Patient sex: M
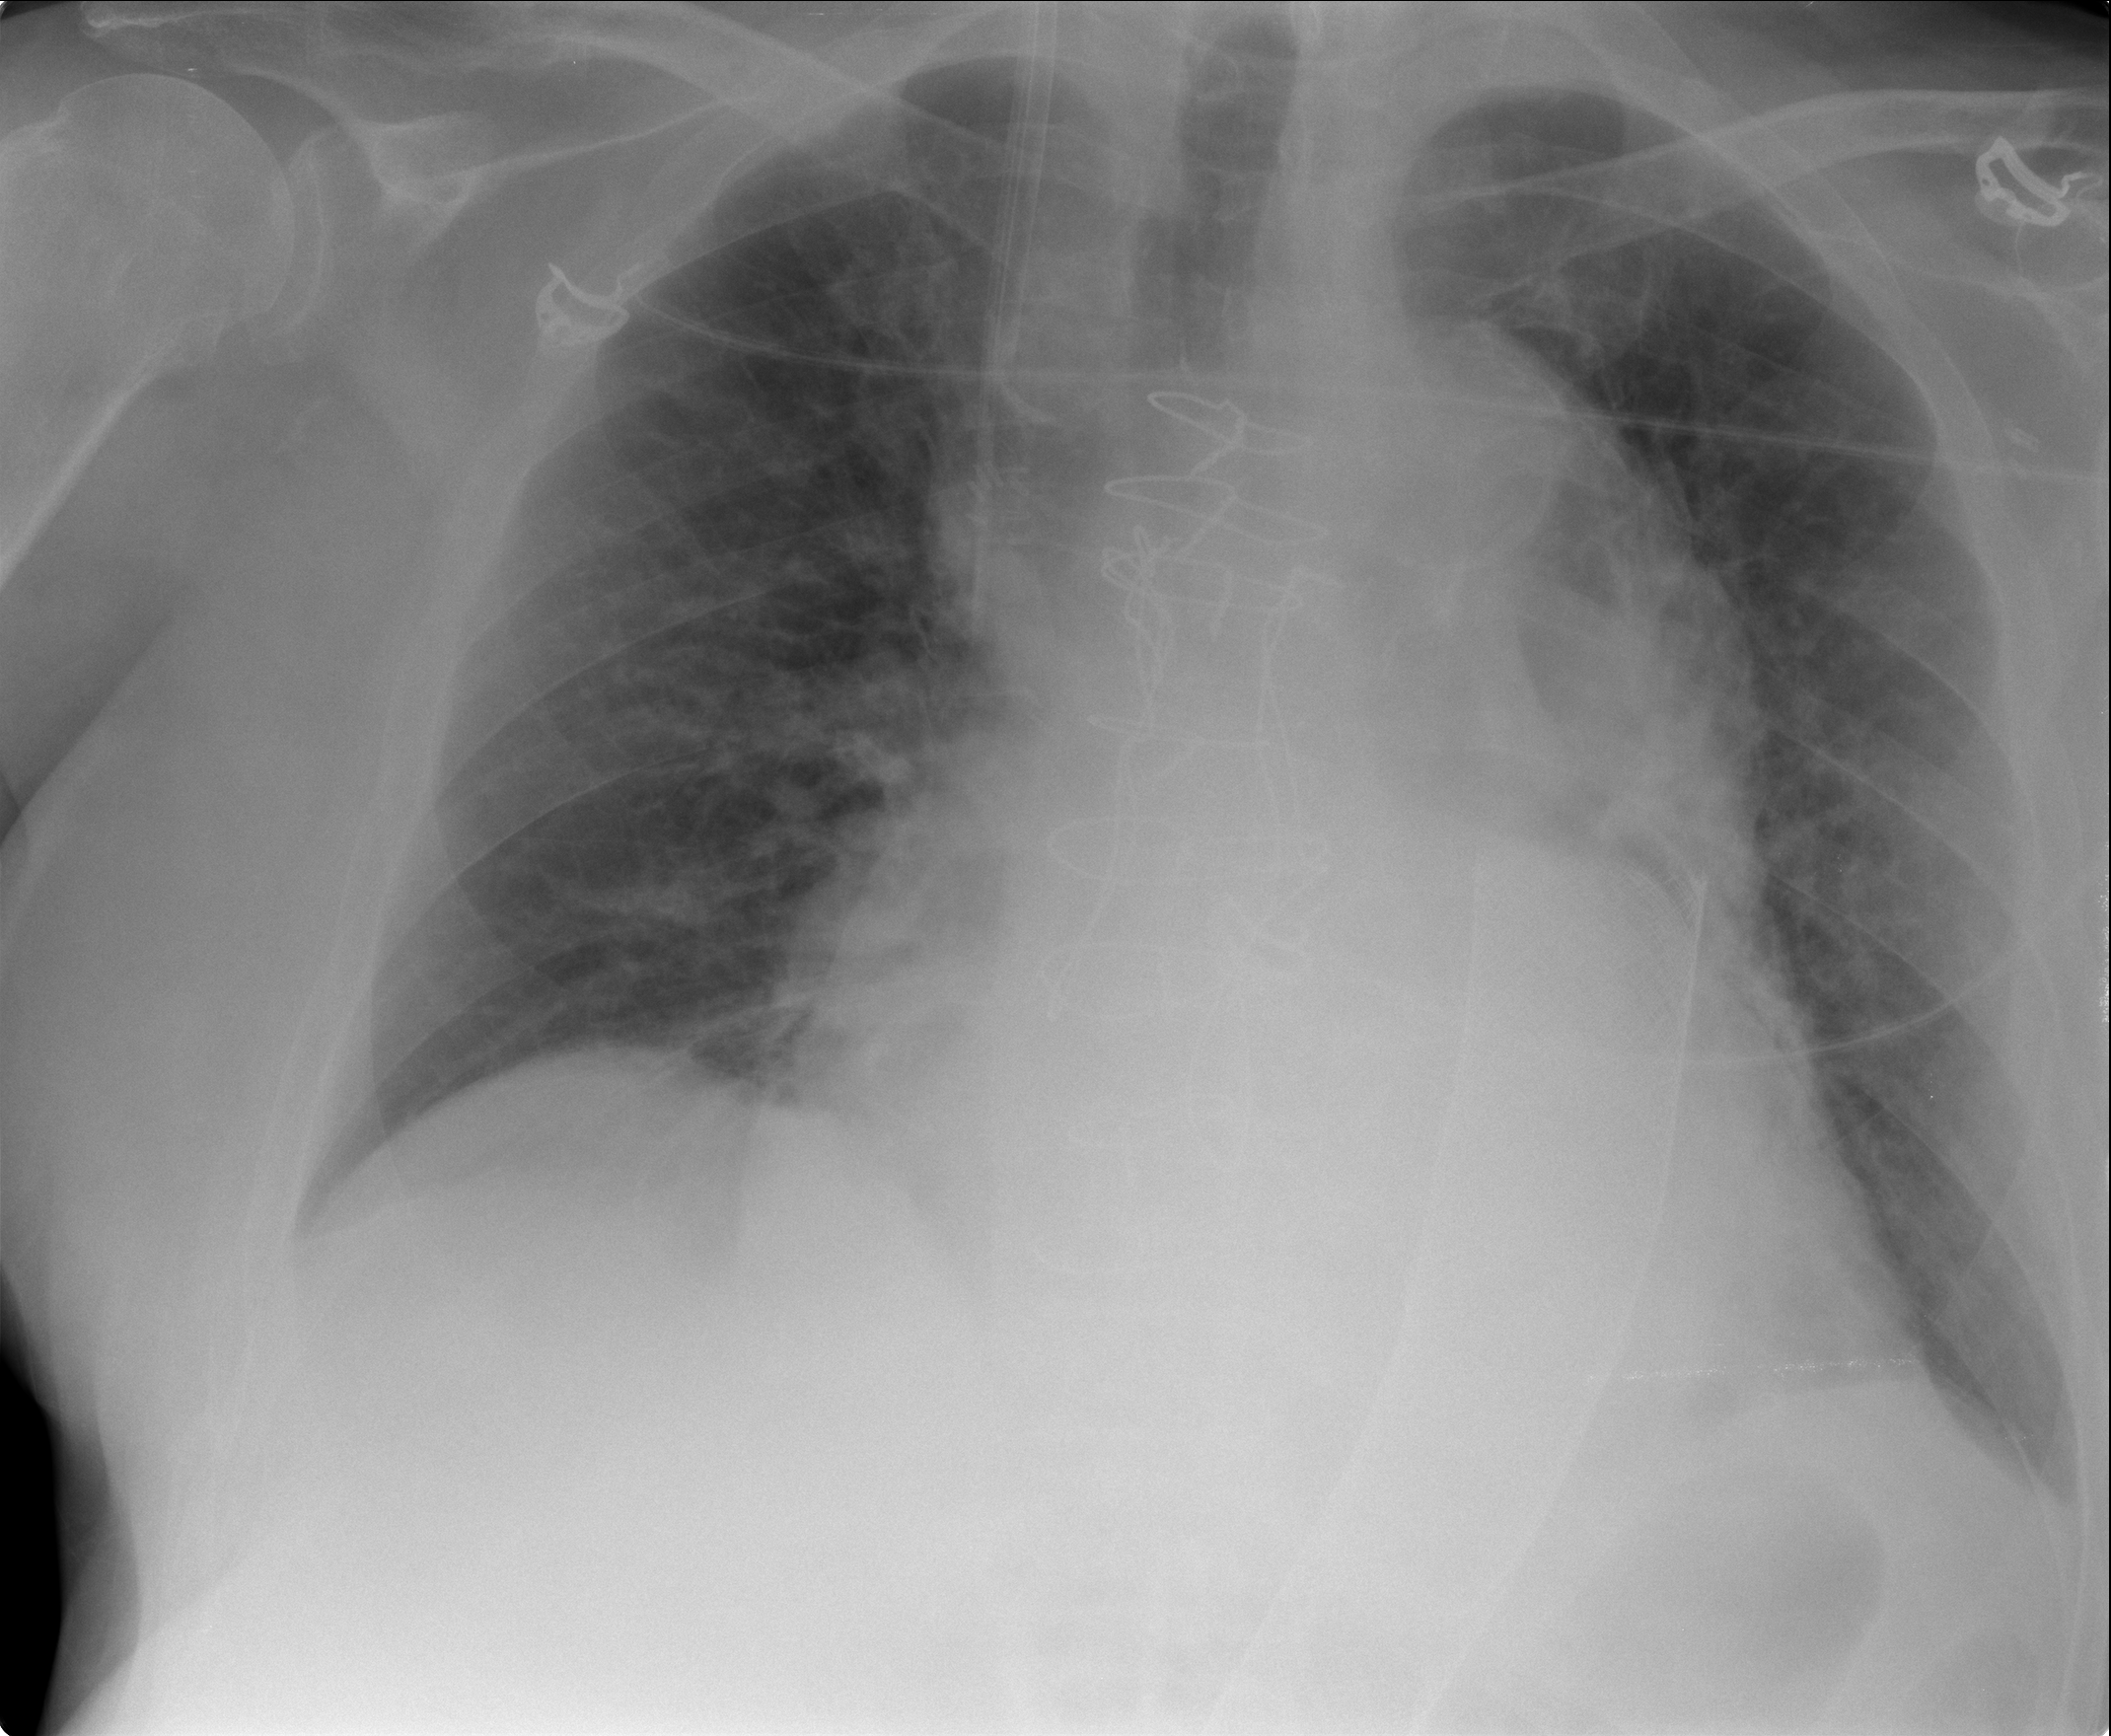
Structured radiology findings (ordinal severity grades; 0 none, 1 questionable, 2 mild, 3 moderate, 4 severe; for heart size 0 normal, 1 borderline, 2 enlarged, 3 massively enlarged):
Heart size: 3
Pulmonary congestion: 2
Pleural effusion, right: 0
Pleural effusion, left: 0
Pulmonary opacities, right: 0
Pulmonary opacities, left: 0
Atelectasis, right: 0
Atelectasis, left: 0